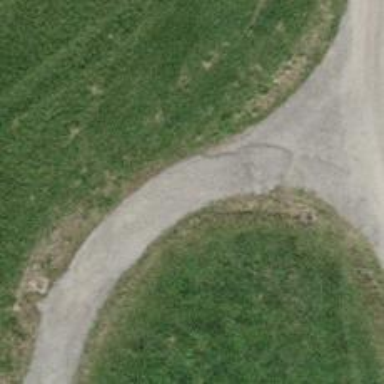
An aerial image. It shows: Track with grade 2 gravel surface.